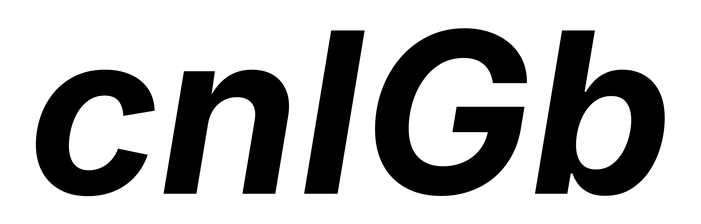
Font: Inter-Italic_Bold_Italic